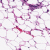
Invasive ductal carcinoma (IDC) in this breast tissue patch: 0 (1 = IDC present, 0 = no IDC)